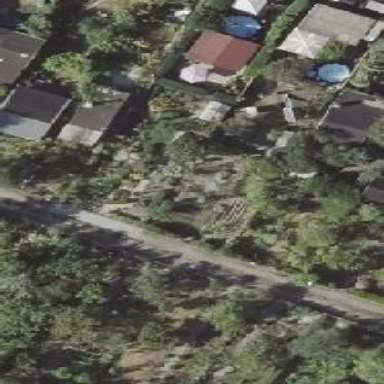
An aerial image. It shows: Fence surrounding allotments plot.